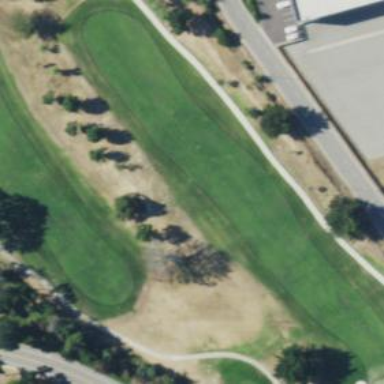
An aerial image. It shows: Golf hole.